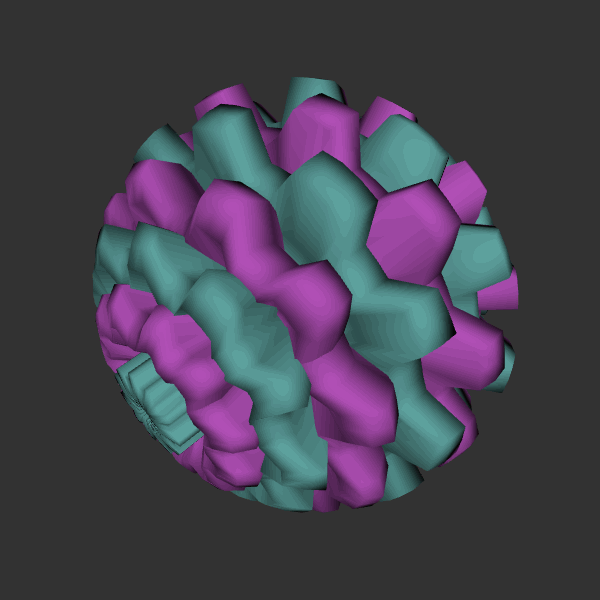
Background: dark